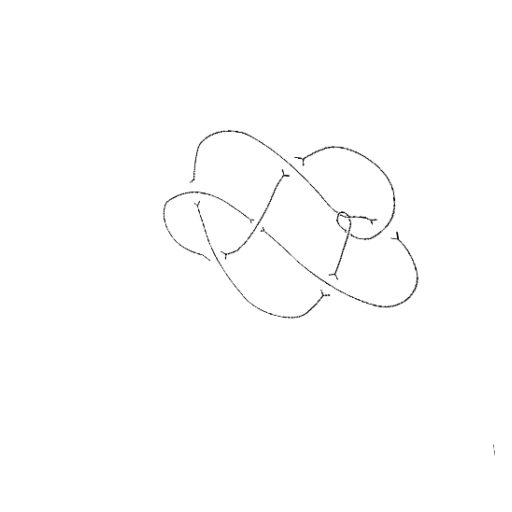
Crossing number: 9